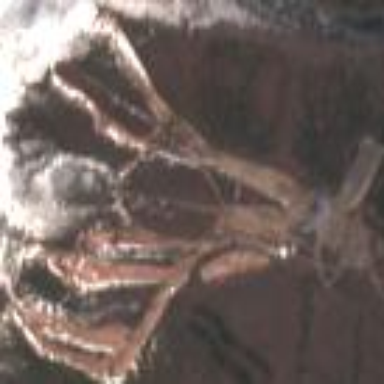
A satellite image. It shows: Winter sports area for skiing activities.